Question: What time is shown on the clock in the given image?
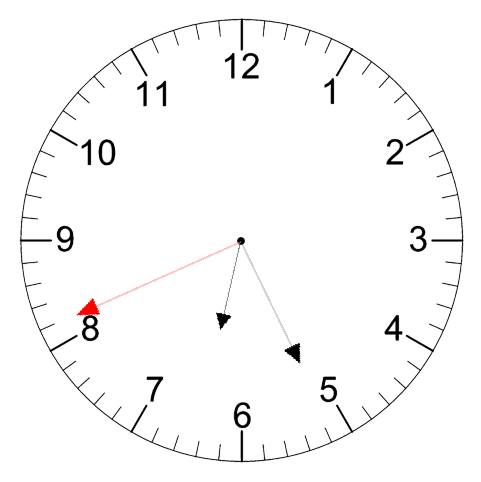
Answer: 06:25:41